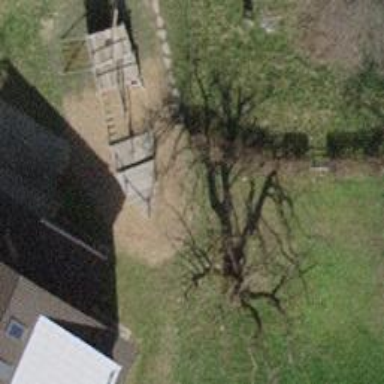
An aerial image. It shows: Beautiful tree in nature.